Question: i make a line chart in php i want to add custom date in which i select the start date and end date and chart shown according to that dates,how i do this?
here is my code:
'''
<?php
$title='Product Management';
include("merchantheader.php");
include("DBConn.php");
include("FusionCharts.php");
$link = connectToDB();
$strQuery="select Distinct DATE_FORMAT(transactions.transaction_date,'%c-%d-%Y') as transaction_date,sum(amount)as Amount from transactions group by DATE_FORMAT(transactions.transaction_date,'%c-%d-%Y')";
$result = mysql_query($strQuery) or die(mysql_error());
$strXML = "<chart caption='Reports of transactions' showValues='0' useRoundEdges='1' palette='3'>";
while($ors = mysql_fetch_assoc($result)){
//Generate <set label='..' value='..' />
$strXML .= "<set label='" .$ors['transaction_date'] ."' value='" . $ors['Amount'] ."' />";
}
//free the result set
//mysql_free_result($result);
//mysql_close($link);
//Finally, close <chart> element
$strXML .= "</chart>";
//date_default_timezone_set($_SESSION['timezone']);
?>
<?php /*?><textarea ><?php print_r($strXML); ?></textarea><?php */?>
<!-- Include FusionCharts.js to provide client-side interactivity -->
<script type="text/javascript" src="<?=MURL?>/Charts/FusionCharts.js"></script>
<link href="<?=MURL?>/assets/ui/css/style.css" rel="stylesheet" type="text/css" />
<script type="text/javascript" src="<?=MURL?>/assets/ui/js/jquery.min.js"></script>
<script type="text/javascript" src="<?=MURL?>/assets/ui/js/lib.js"> </script>
<link rel="Stylesheet" type="text/css" href="<?=MURL?>/css/jpicker-1.1.6.min.css" />
<link rel="Stylesheet" type="text/css" href="<?=MURL?>/css/jPicker.css" />
<script src="<?=MURL?>/js/jpicker-1.1.6.min.js" type="text/javascript"></script>
<div id="chartContainer">
<?php
FC_SetRenderer('javascript');
echo renderChart('Charts/Line.swf', // Path to chart type
'', // Empty string when using Data String Method
$strXML, // Variable that contains XML string
'Tracking', // Unique chart ID
'850', '400', // Width and height in pixels
false, // Disable debug mode
true // Enable 'Register with JavaScript' (Recommended)
);
'''
?>
i want to make custom date range like the picture given below:

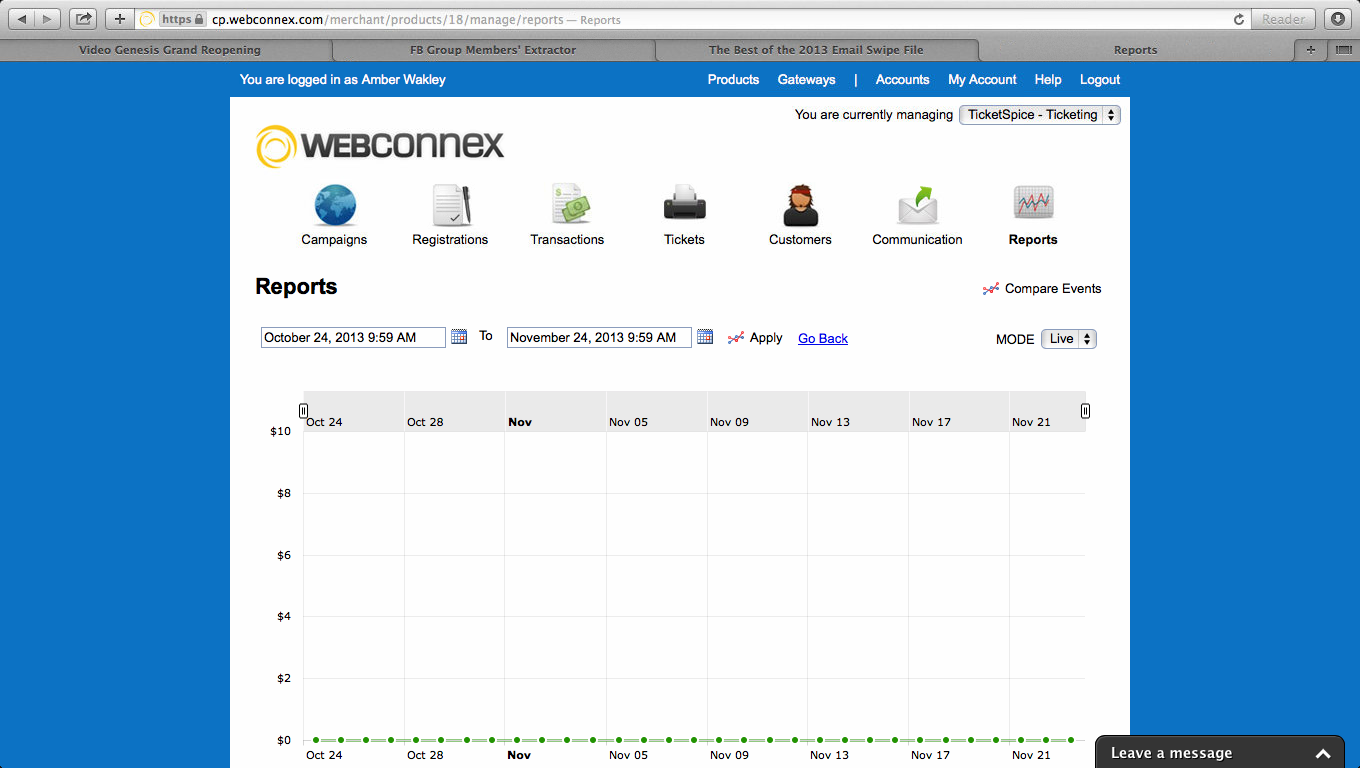
Answer: If you are willing to display the dates for some data points and not for all, you could set the "labelStep" attribute to some value 'n' in the chart element of your XML data, by which you can opt to show every n-th label.
However, as per your screen shot, the third label "Nov" will not come in regular interval which is multiple of 'n'. So, for this case, you need to programmatically put a condition and set the "showLabel" attribute to "1" in the element, while generating the chart XML string.